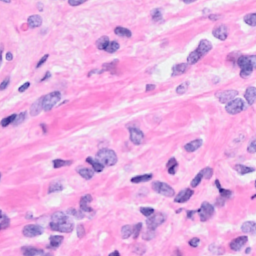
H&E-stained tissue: Breast